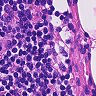
Metastatic tissue present: no